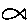
Label: fish